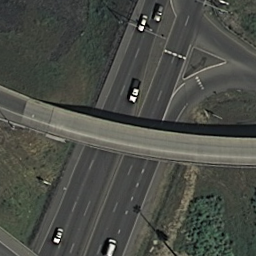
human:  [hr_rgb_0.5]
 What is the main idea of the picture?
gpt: overpass